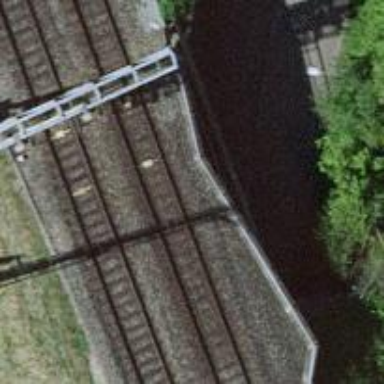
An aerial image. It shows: Railway bridge with electrified tracks and single rail.